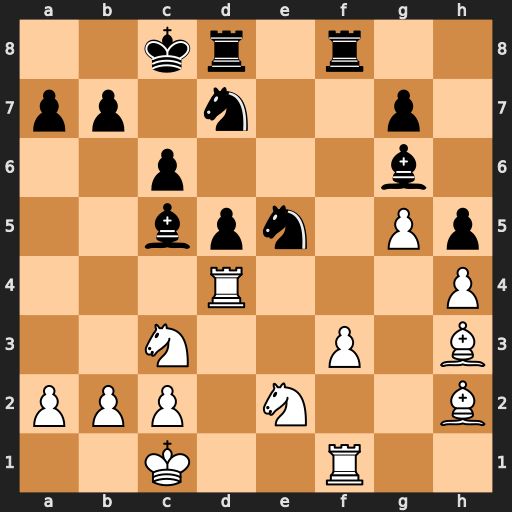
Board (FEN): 2kr1r2/pp1n2p1/2p3b1/2bpn1Pp/3R3P/2N2P1B/PPP1N2B/2K2R2
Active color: w
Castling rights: -
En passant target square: -
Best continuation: Bxe5 Bf5 Bxf5